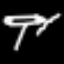
Label: pencil